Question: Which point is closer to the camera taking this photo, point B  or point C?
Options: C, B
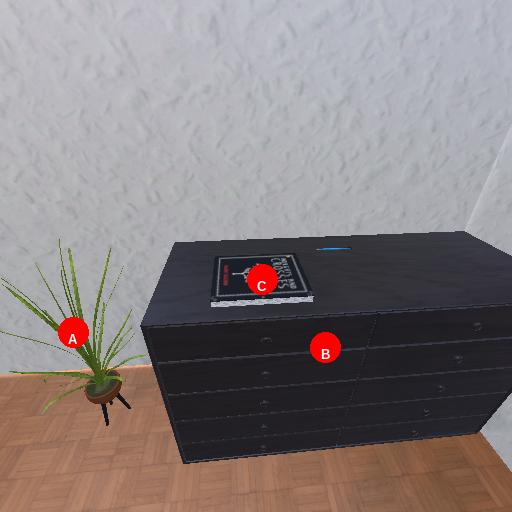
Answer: C